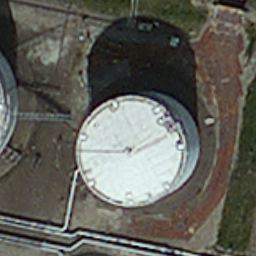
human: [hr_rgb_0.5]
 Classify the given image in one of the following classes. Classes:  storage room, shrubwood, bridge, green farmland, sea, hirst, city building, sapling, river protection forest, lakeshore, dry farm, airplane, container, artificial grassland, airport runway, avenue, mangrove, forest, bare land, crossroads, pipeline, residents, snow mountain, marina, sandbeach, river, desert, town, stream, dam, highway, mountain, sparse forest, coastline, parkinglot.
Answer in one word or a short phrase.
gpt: storage room